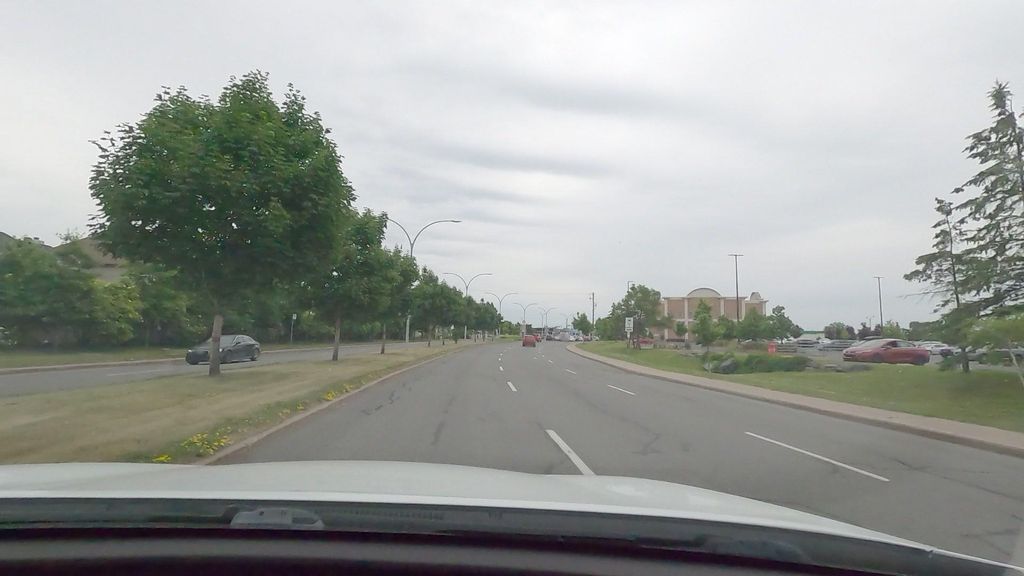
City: montreal